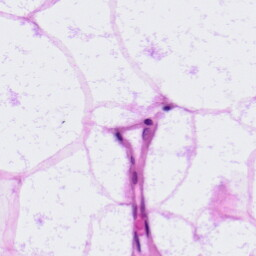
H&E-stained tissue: LymphNode